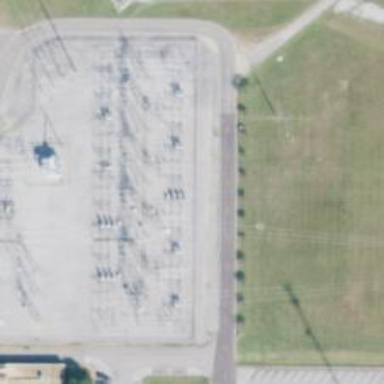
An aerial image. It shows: Switch for power supply.